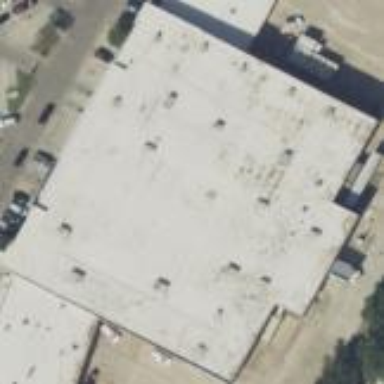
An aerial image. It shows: Retail building.